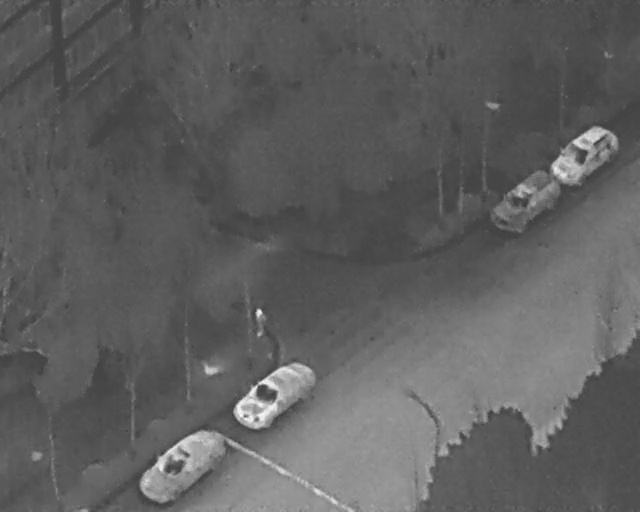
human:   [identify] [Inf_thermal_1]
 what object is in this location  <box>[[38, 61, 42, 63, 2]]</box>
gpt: <ref>1 medium person at the center</ref>